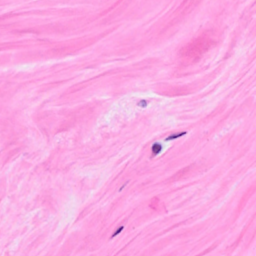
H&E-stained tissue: Breast